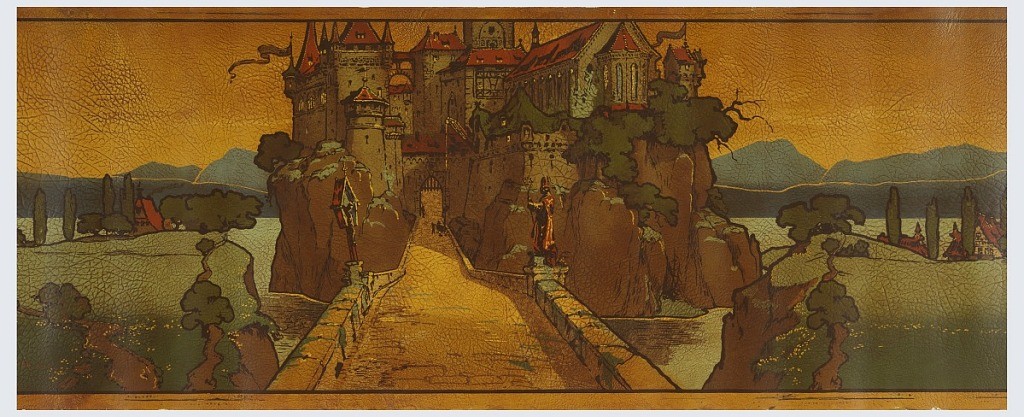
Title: Frieze
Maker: M.H. Birge & Sons Co., 1834
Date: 1905
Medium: Block-printed, glazed, embossed paper
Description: The central motif is the Renaissance castle set high upon a hilltop, with a wide road drawn in a strong perspective, leading the viewer up into the castle. A horse-drawn wagon and guard appear on the road. The tops of the castle towers are cut off, making the castle feel more imposing. The surrounding country side is dotted with hills, trees and little cottages. Block-printed on paper embossed to resemble leather.